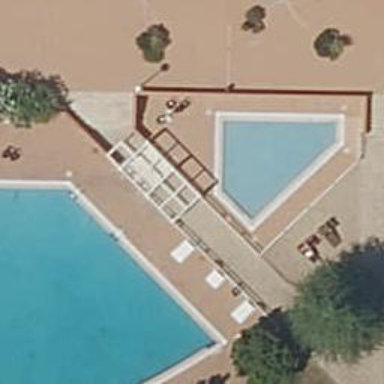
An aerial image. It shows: Swimming pool located in leisure land.